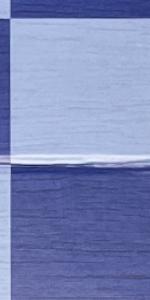
Label: Empty